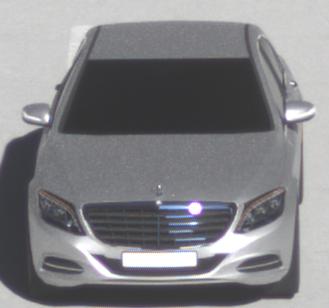
Make: Mercedes-Benz
Model: S 400 HYBRID
Detailed model: S-Class (222) Limousine
Model produced from: 2013/05
Model produced until: 2015/04
Doors: 4
Color: white
Road condition: dry road
Daytime: midday
Contrast: high contrast